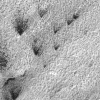
Atmospheric dust classification: not_dusty